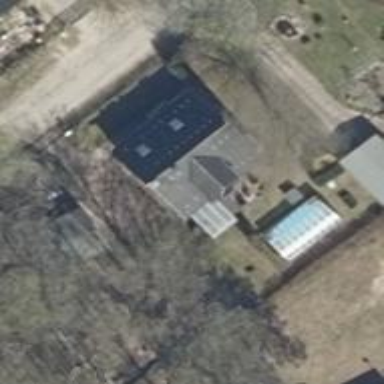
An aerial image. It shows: Simple house.